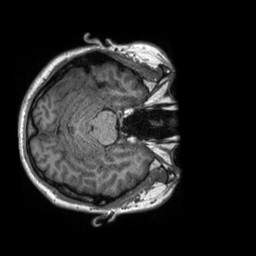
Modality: T1w
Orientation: axial
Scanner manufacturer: siemens
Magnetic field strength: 3 T
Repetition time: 2.3 s
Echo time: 0.00288 s